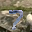
Label: 7